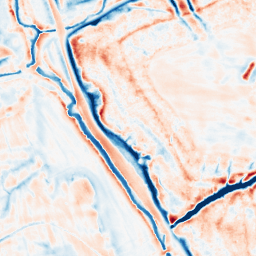
Category: edge_preserving
Decomposition family: bilateral
Decomposition parameters: d: 21
sigma_color: 50
sigma_space: 100
Upsampling method: cubic_mitchell
Upsampling parameters: scale: 2
Upsampling scale: 2